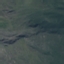
Land use / land cover: HerbaceousVegetation